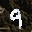
Label: 9